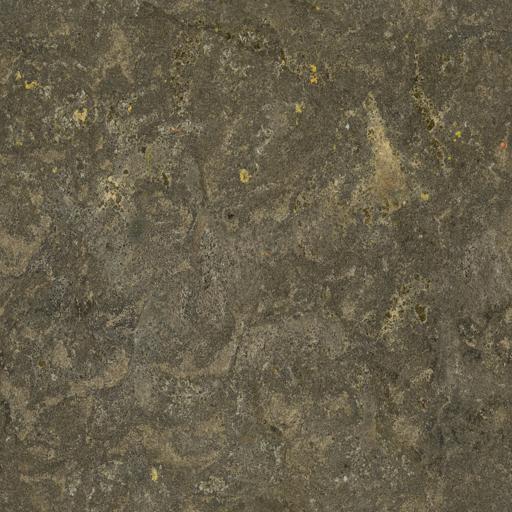
Tags: brown cliff rock